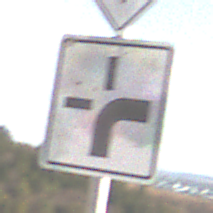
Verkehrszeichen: VerlaufVorfahrtsstrasse3
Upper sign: Vorfahrtsstrasse
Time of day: MorningAfternoon
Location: Outdoor (Nature)
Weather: PartlyCloudy
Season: NotSpecified
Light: Natural